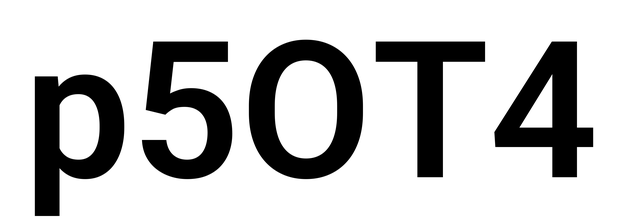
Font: Roboto_SemiBold